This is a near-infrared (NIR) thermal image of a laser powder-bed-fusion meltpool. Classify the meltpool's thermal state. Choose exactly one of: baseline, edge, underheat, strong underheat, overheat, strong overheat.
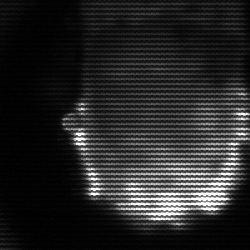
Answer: baseline